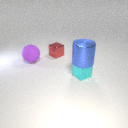
small red metal cube behind small cyan metal cube